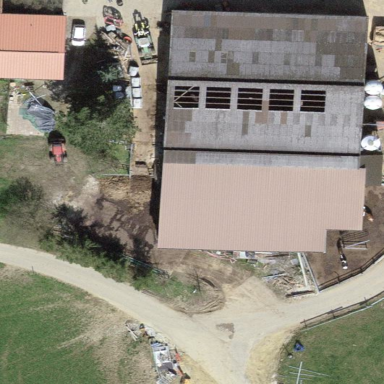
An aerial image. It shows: Farmyard area.